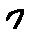
Label: 7